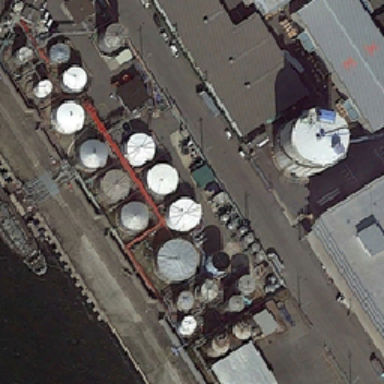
There are a lot of storage spaces of different sizes on the roads on land .